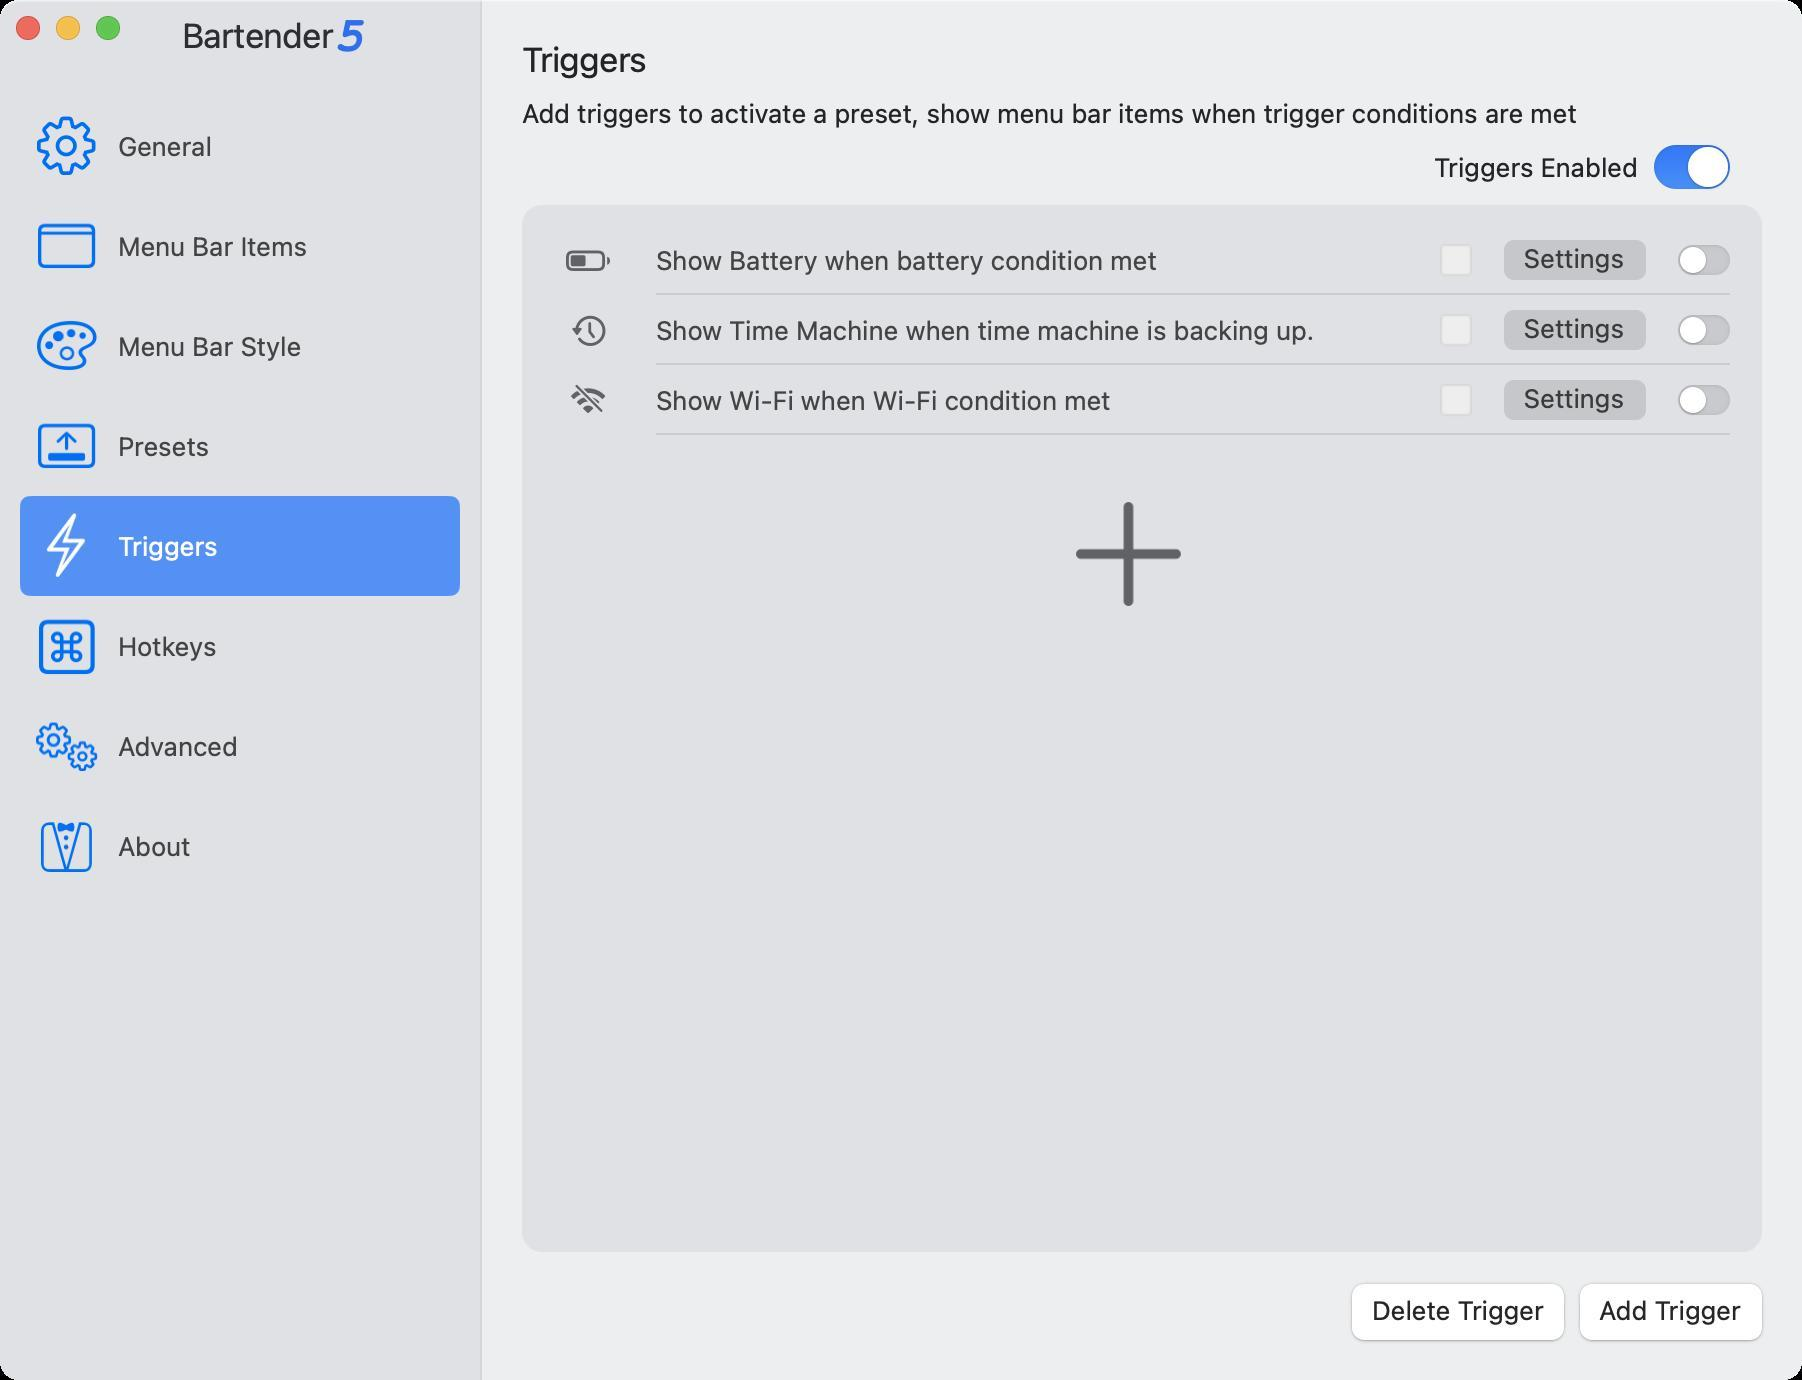
Accessibility tree:
{"name": "Bartender_5", "role": "AXWindow", "description": null, "role_description": "standard window", "value": null, "position": "354.00;77.00", "size": "901;690", "children": [{"name": null, "role": "AXSplitGroup", "description": null, "role_description": "split group", "value": null, "position": "0.00;0.00", "size": "901;690", "children": [{"name": null, "role": "AXStaticText", "description": null, "role_description": "text", "value": "Bartender", "position": "89.00;8.00", "size": "80;20", "children": []}, {"name": null, "role": "AXStaticText", "description": null, "role_description": "text", "value": "5", "position": "165.00;5.50", "size": "18;27", "children": []}, {"name": null, "role": "AXScrollArea", "description": null, "role_description": "scroll area", "value": null, "position": "0.00;38.00", "size": "240;652", "children": [{"name": null, "role": "AXOutline", "description": null, "role_description": "outline", "value": null, "position": "0.00;38.00", "size": "240;652", "children": [{"name": null, "role": "AXRow", "description": null, "role_description": "outline row", "value": null, "position": "0.00;48.00", "size": "240;50", "children": [{"name": null, "role": "AXCell", "description": null, "role_description": "cell", "value": null, "position": "10.00;48.00", "size": "220;50", "children": [{"name": null, "role": "AXImage", "description": "General", "role_description": "image", "value": null, "position": "16.00;54.00", "size": "36;37", "children": []}, {"name": null, "role": "AXStaticText", "description": null, "role_description": "text", "value": "General", "position": "57.00;65.00", "size": "52;16", "children": []}]}]}, {"name": null, "role": "AXRow", "description": null, "role_description": "outline row", "value": null, "position": "0.00;98.00", "size": "240;50", "children": [{"name": null, "role": "AXCell", "description": null, "role_description": "cell", "value": null, "position": "10.00;98.00", "size": "220;50", "children": [{"name": null, "role": "AXImage", "description": "Menu Bar Layout", "role_description": "image", "value": null, "position": "16.00;106.00", "size": "36;34", "children": []}, {"name": null, "role": "AXStaticText", "description": null, "role_description": "text", "value": "Menu Bar Items", "position": "57.00;115.00", "size": "99;16", "children": []}]}]}, {"name": null, "role": "AXRow", "description": null, "role_description": "outline row", "value": null, "position": "0.00;148.00", "size": "240;50", "children": [{"name": null, "role": "AXCell", "description": null, "role_description": "cell", "value": null, "position": "10.00;148.00", "size": "220;50", "children": [{"name": null, "role": "AXImage", "description": "Menu Bar Style", "role_description": "image", "value": null, "position": "16.00;154.50", "size": "35;36", "children": []}, {"name": null, "role": "AXStaticText", "description": null, "role_description": "text", "value": "Menu Bar Style", "position": "57.00;165.00", "size": "96;16", "children": []}]}]}, {"name": null, "role": "AXRow", "description": null, "role_description": "outline row", "value": null, "position": "0.00;198.00", "size": "240;50", "children": [{"name": null, "role": "AXCell", "description": null, "role_description": "cell", "value": null, "position": "10.00;198.00", "size": "220;50", "children": [{"name": null, "role": "AXImage", "description": "Presets", "role_description": "image", "value": null, "position": "16.00;206.00", "size": "36;34", "children": []}, {"name": null, "role": "AXStaticText", "description": null, "role_description": "text", "value": "Presets", "position": "57.00;215.00", "size": "50;16", "children": []}]}]}, {"name": null, "role": "AXRow", "description": null, "role_description": "outline row", "value": null, "position": "0.00;248.00", "size": "240;50", "children": [{"name": null, "role": "AXCell", "description": null, "role_description": "cell", "value": null, "position": "10.00;248.00", "size": "220;50", "children": [{"name": null, "role": "AXImage", "description": "Triggers", "role_description": "image", "value": null, "position": "16.00;253.50", "size": "36;38", "children": []}, {"name": null, "role": "AXStaticText", "description": null, "role_description": "text", "value": "Triggers", "position": "57.00;265.00", "size": "54;16", "children": []}]}]}, {"name": null, "role": "AXRow", "description": null, "role_description": "outline row", "value": null, "position": "0.00;298.00", "size": "240;50", "children": [{"name": null, "role": "AXCell", "description": null, "role_description": "cell", "value": null, "position": "10.00;298.00", "size": "220;50", "children": [{"name": null, "role": "AXImage", "description": "Hot Keys", "role_description": "image", "value": null, "position": "16.00;306.00", "size": "35;34", "children": []}, {"name": null, "role": "AXStaticText", "description": null, "role_description": "text", "value": "Hotkeys", "position": "57.00;315.00", "size": "54;16", "children": []}]}]}, {"name": null, "role": "AXRow", "description": null, "role_description": "outline row", "value": null, "position": "0.00;348.00", "size": "240;50", "children": [{"name": null, "role": "AXCell", "description": null, "role_description": "cell", "value": null, "position": "10.00;348.00", "size": "220;50", "children": [{"name": null, "role": "AXImage", "description": "Advanced", "role_description": "image", "value": null, "position": "16.00;354.50", "size": "36;37", "children": []}, {"name": null, "role": "AXStaticText", "description": null, "role_description": "text", "value": "Advanced", "position": "57.00;365.00", "size": "64;16", "children": []}]}]}, {"name": null, "role": "AXRow", "description": null, "role_description": "outline row", "value": null, "position": "0.00;398.00", "size": "240;50", "children": [{"name": null, "role": "AXCell", "description": null, "role_description": "cell", "value": null, "position": "10.00;398.00", "size": "220;50", "children": [{"name": null, "role": "AXImage", "description": "", "role_description": "image", "value": null, "position": "16.00;409.00", "size": "36;29", "children": []}, {"name": null, "role": "AXStaticText", "description": null, "role_description": "text", "value": "About", "position": "57.00;415.00", "size": "40;16", "children": []}]}]}, {"name": null, "role": "AXColumn", "description": null, "role_description": "column", "value": null, "position": "10.00;38.00", "size": "220;652", "children": []}]}]}, {"name": null, "role": "AXSplitter", "description": null, "role_description": "splitter", "value": 240.0, "position": "240.00;28.00", "size": "1;662", "children": []}, {"name": null, "role": "AXStaticText", "description": null, "role_description": "text", "value": "Triggers", "position": "259.00;20.00", "size": "66;20", "children": []}, {"name": null, "role": "AXStaticText", "description": null, "role_description": "text", "value": "Add triggers to activate a preset, show menu bar items when trigger conditions are met", "position": "259.00;48.50", "size": "532;16", "children": []}, {"name": null, "role": "AXStaticText", "description": null, "role_description": "text", "value": "Triggers Enabled", "position": "715.00;75.50", "size": "106;16", "children": []}, {"name": null, "role": "AXButton", "description": null, "role_description": "switch", "value": 1, "position": "825.00;71.50", "size": "42;25", "children": []}, {"name": null, "role": "AXScrollArea", "description": null, "role_description": "scroll area", "value": null, "position": "261.00;102.50", "size": "620;524", "children": [{"name": null, "role": "AXOutline", "description": null, "role_description": "outline", "value": null, "position": "261.00;102.50", "size": "620;524", "children": [{"name": null, "role": "AXRow", "description": null, "role_description": "outline row", "value": null, "position": "261.00;112.50", "size": "620;35", "children": [{"name": null, "role": "AXCell", "description": null, "role_description": "cell", "value": null, "position": "271.00;112.50", "size": "600;35", "children": [{"name": null, "role": "AXImage", "description": "", "role_description": "image", "value": null, "position": "277.00;110.50", "size": "36;38", "children": []}, {"name": null, "role": "AXStaticText", "description": null, "role_description": "text", "value": "Show Battery when battery condition met", "position": "326.00;122.00", "size": "254;16", "children": []}, {"name": null, "role": "AXLevelIndicator", "description": null, "role_description": "level indicator", "value": 0.0, "position": "720.00;122.00", "size": "16;18", "children": []}, {"name": "Settings", "role": "AXButton", "description": null, "role_description": "button", "value": null, "position": "745.00;115.00", "size": "85;32", "children": []}, {"name": null, "role": "AXButton", "description": null, "role_description": "switch", "value": 0, "position": "838.00;122.50", "size": "28;16", "children": []}]}]}, {"name": null, "role": "AXRow", "description": null, "role_description": "outline row", "value": null, "position": "261.00;147.50", "size": "620;35", "children": [{"name": null, "role": "AXCell", "description": null, "role_description": "cell", "value": null, "position": "271.00;147.50", "size": "600;35", "children": [{"name": null, "role": "AXImage", "description": "", "role_description": "image", "value": null, "position": "277.00;143.00", "size": "36;44", "children": []}, {"name": null, "role": "AXStaticText", "description": null, "role_description": "text", "value": "Show Time Machine when time machine is backing up.", "position": "326.00;157.00", "size": "334;16", "children": []}, {"name": null, "role": "AXLevelIndicator", "description": null, "role_description": "level indicator", "value": 0.0, "position": "720.00;157.00", "size": "16;18", "children": []}, {"name": "Settings", "role": "AXButton", "description": null, "role_description": "button", "value": null, "position": "745.00;150.00", "size": "85;32", "children": []}, {"name": null, "role": "AXButton", "description": null, "role_description": "switch", "value": 0, "position": "838.00;157.50", "size": "28;16", "children": []}]}]}, {"name": null, "role": "AXRow", "description": null, "role_description": "outline row", "value": null, "position": "261.00;182.50", "size": "620;35", "children": [{"name": null, "role": "AXCell", "description": null, "role_description": "cell", "value": null, "position": "271.00;182.50", "size": "600;35", "children": [{"name": null, "role": "AXImage", "description": "", "role_description": "image", "value": null, "position": "277.00;177.00", "size": "36;44", "children": []}, {"name": null, "role": "AXStaticText", "description": null, "role_description": "text", "value": "Show Wi-Fi when Wi-Fi condition met", "position": "326.00;192.00", "size": "232;16", "children": []}, {"name": null, "role": "AXLevelIndicator", "description": null, "role_description": "level indicator", "value": 0.0, "position": "720.00;192.00", "size": "16;18", "children": []}, {"name": "Settings", "role": "AXButton", "description": null, "role_description": "button", "value": null, "position": "745.00;185.00", "size": "85;32", "children": []}, {"name": null, "role": "AXButton", "description": null, "role_description": "switch", "value": 0, "position": "838.00;192.50", "size": "28;16", "children": []}]}]}, {"name": null, "role": "AXRow", "description": null, "role_description": "outline row", "value": null, "position": "261.00;217.50", "size": "620;150", "children": [{"name": null, "role": "AXCell", "description": null, "role_description": "cell", "value": null, "position": "271.00;217.50", "size": "600;150", "children": [{"name": "", "role": "AXButton", "description": "add", "role_description": "button", "value": null, "position": "530.50;243.00", "size": "68;63", "children": []}]}]}, {"name": null, "role": "AXColumn", "description": null, "role_description": "column", "value": null, "position": "271.00;102.50", "size": "600;524", "children": []}]}]}, {"name": "Delete_Trigger", "role": "AXButton", "description": null, "role_description": "button", "value": null, "position": "670.00;636.00", "size": "118;40", "children": []}, {"name": "Add_Trigger", "role": "AXButton", "description": null, "role_description": "button", "value": null, "position": "784.00;636.00", "size": "103;40", "children": []}]}, {"name": null, "role": "AXButton", "description": null, "role_description": "close button", "value": null, "position": "7.00;6.00", "size": "14;16", "children": []}, {"name": null, "role": "AXButton", "description": null, "role_description": "zoom button", "value": null, "position": "47.00;6.00", "size": "14;16", "children": [{"name": null, "role": "AXGroup", "description": null, "role_description": "group", "value": null, "position": "47.00;6.00", "size": "14;16", "children": [{"name": null, "role": "AXGroup", "description": null, "role_description": "group", "value": null, "position": "47.00;6.00", "size": "14;16", "children": []}]}]}, {"name": null, "role": "AXButton", "description": null, "role_description": "minimize button", "value": null, "position": "27.00;6.00", "size": "14;16", "children": []}]}